Question: I have a javascript array like
'''
[{"Employees":[{"id":1,"name":"Michale Sharma","gender":"Male","age":25,"salary":10000},{"id":2,"name":"Sunil Das","gender":"Male","age":24,"salary":5000},{"id":3,"name":"Robin Pandey","gender":"Male","age":35,"salary":45000},{"id":4,"name":"Mona Singh","gender":"Female","age":27,"salary":12000}],"Departments":[{"Deptid":1,"Deptname":"IT"},{"Deptid":2,"Deptname":"HR"},{"Deptid":3,"Deptname":"HW"},{"Deptid":4,"Deptname":"SW"}]}]
'''
I want to split it like (for Employees)
'''
[{"id":1,"name":"Michale Sharma","gender":"Male","age":25,"salary":10000},{"id":2,"name":"Sunil Das","gender":"Male","age":24,"salary":5000},{"id":3,"name":"Robin Pandey","gender":"Male","age":35,"salary":45000},{"id":4,"name":"Mona Singh","gender":"Female","age":27,"salary":12000}]
'''
AND (for Departments)
'''
[{"Deptid":1,"Deptname":"IT"},{"Deptid":2,"Deptname":"HR"},{"Deptid":3,"Deptname":"HW"},{"Deptid":4,"Deptname":"SW"}]
'''
I have refereed <URL>, but that's not the case.

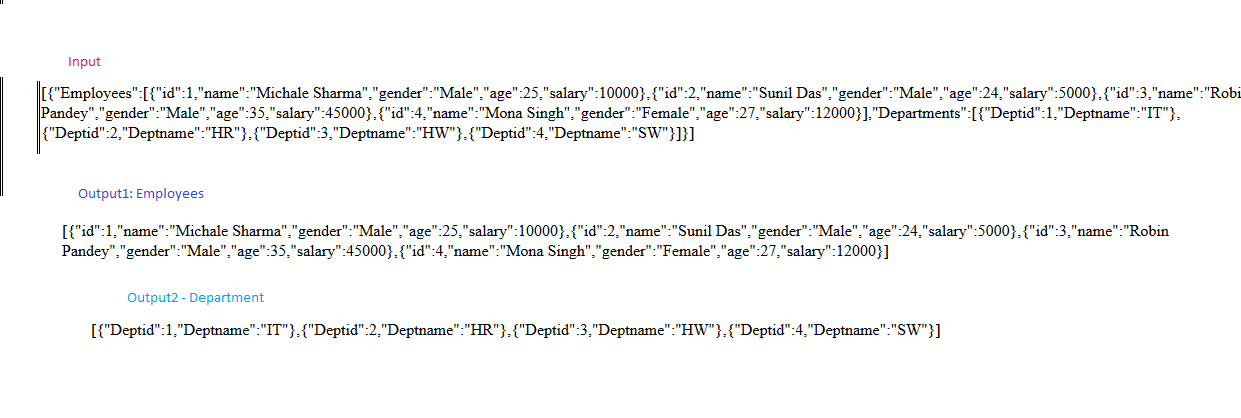
Answer: You just have to do it like that :
'''
var obj = [{"Employees":[{"id":1,"name":"Michale Sharma","gender":"Male","age":25,"salary":10000},{"id":2,"name":"Sunil Das","gender":"Male","age":24,"salary":5000},{"id":3,"name":"Robin Pandey","gender":"Male","age":35,"salary":45000},{"id":4,"name":"Mona Singh","gender":"Female","age":27,"salary":12000}],"Departments":[{"Deptid":1,"Deptname":"IT"},{"Deptid":2,"Deptname":"HR"},{"Deptid":3,"Deptname":"HW"},{"Deptid":4,"Deptname":"SW"}]}]
var employees = obj[0].Employees
console.log(employees)
var dept = obj[0].Departments
console.log(dept)
'''